Field crop: tomato
Growth stage: 1
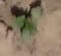
Species: solanum